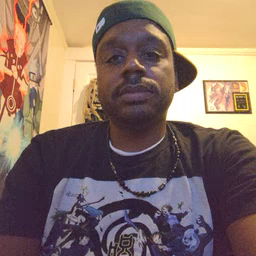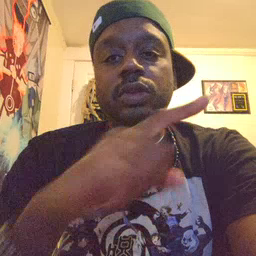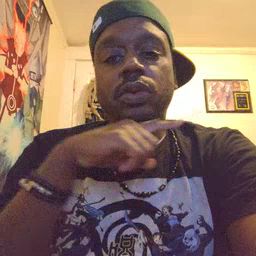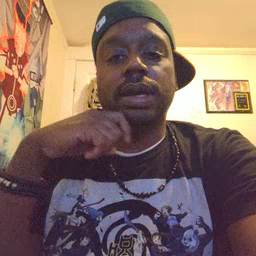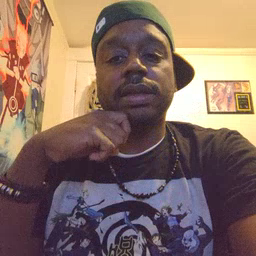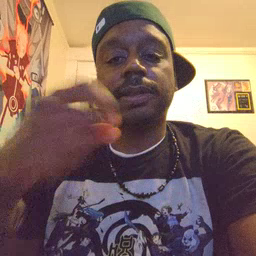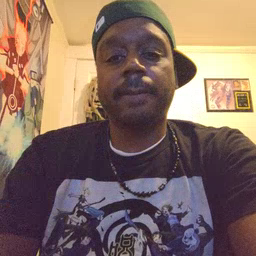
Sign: dry